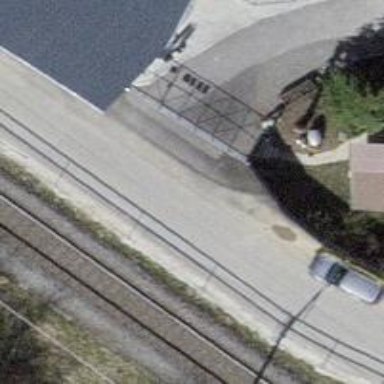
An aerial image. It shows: Gate.